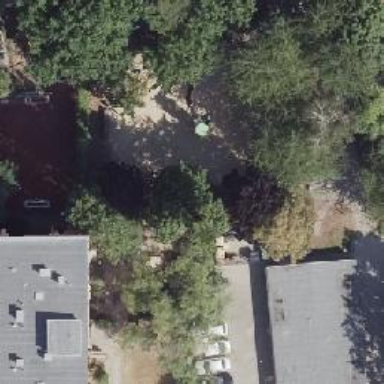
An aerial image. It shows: Playground featuring climbing frame.